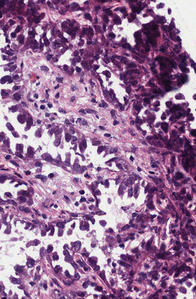
Tumor epithelial tissue: yes
Tumor-associated stroma tissue: yes
Normal tissue: no